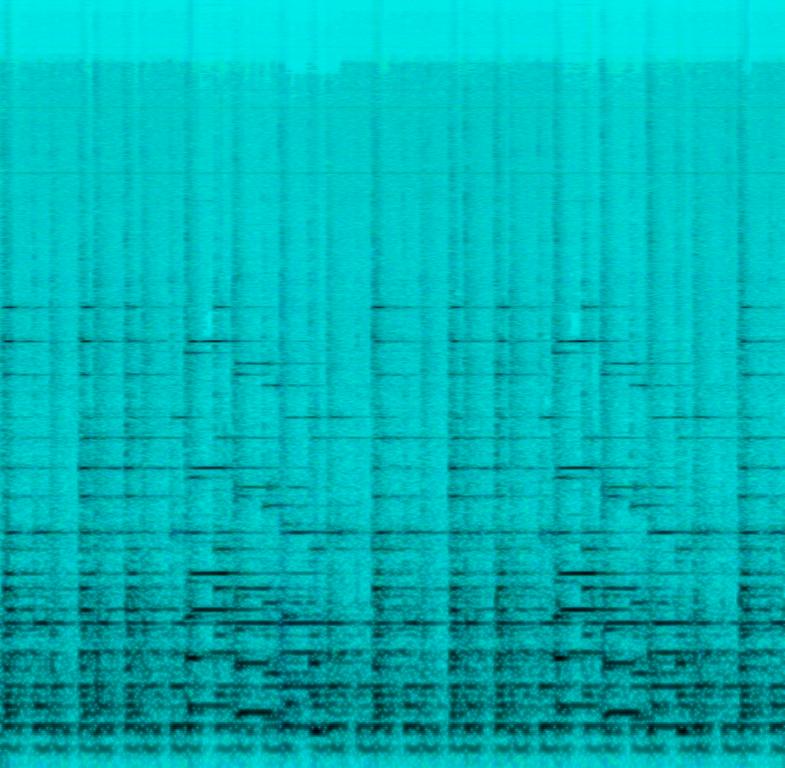
This is a live recording of a keyboardist playing a twelve bar blues progression on an electric keyboard. The player adds embellishments between chord changes and the piece sounds groovy, bluesy and soulful.